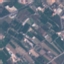
Land use / land cover: PermanentCrop